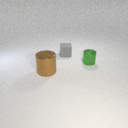
large brown metal cylinder in front of small gray rubber cube